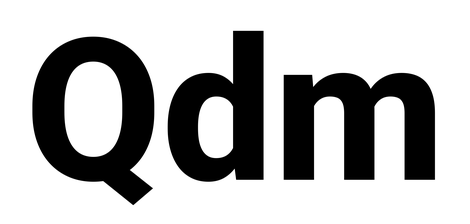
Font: Roboto_ExtraBold